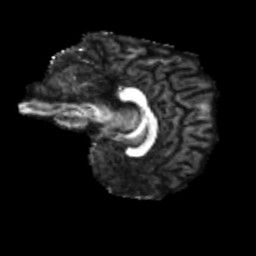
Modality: FA
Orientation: sagittal
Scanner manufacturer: siemens
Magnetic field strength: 3 T
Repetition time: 4 s
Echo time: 0.0594 s